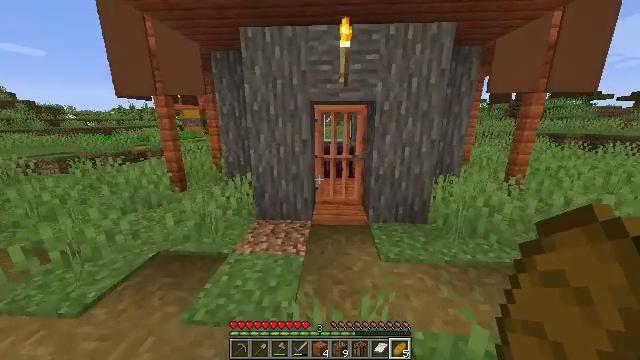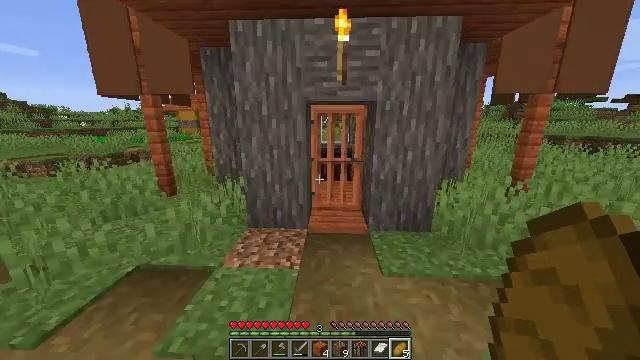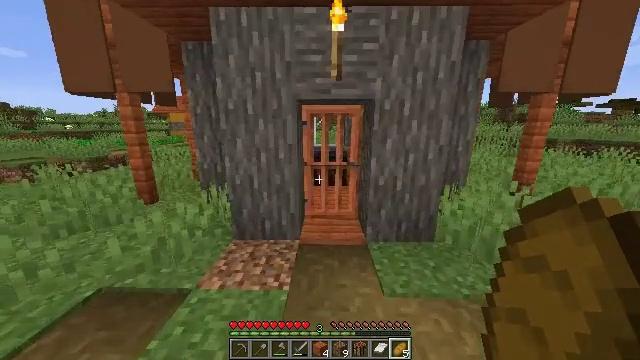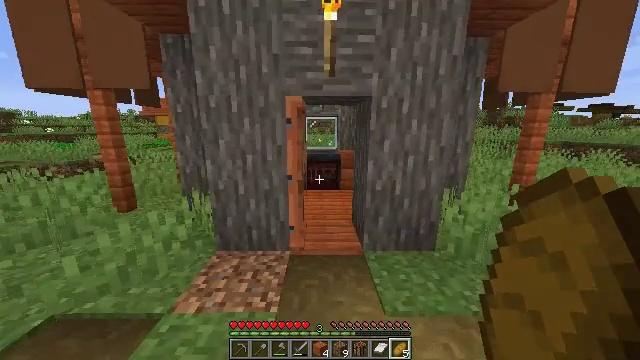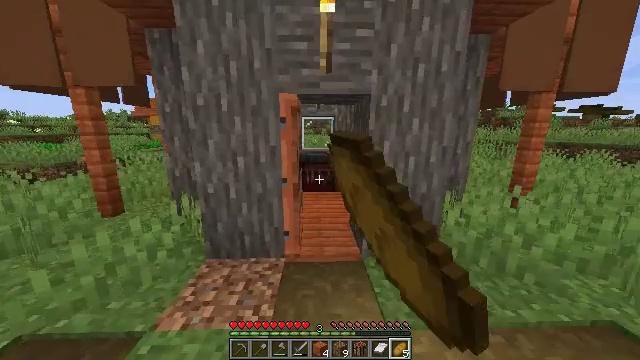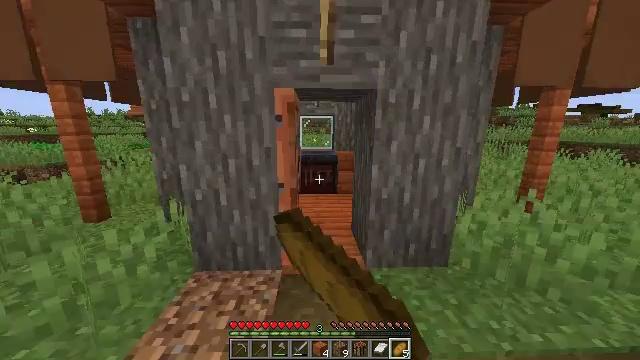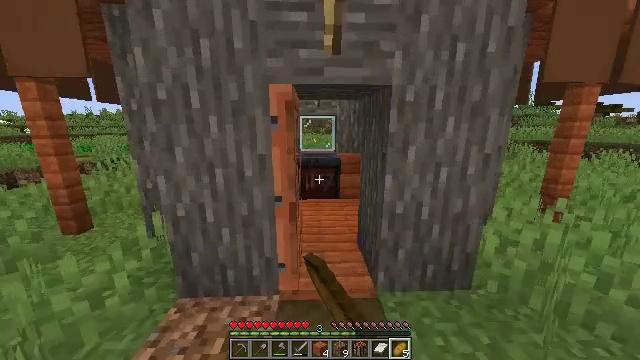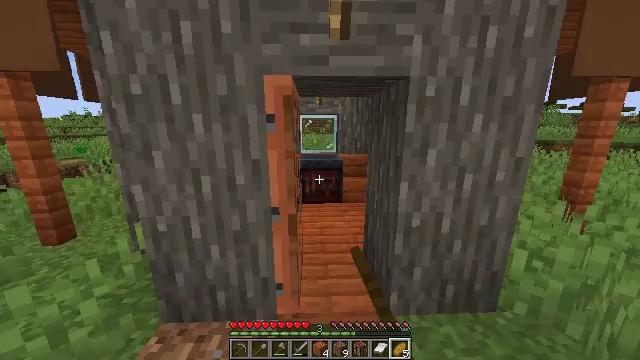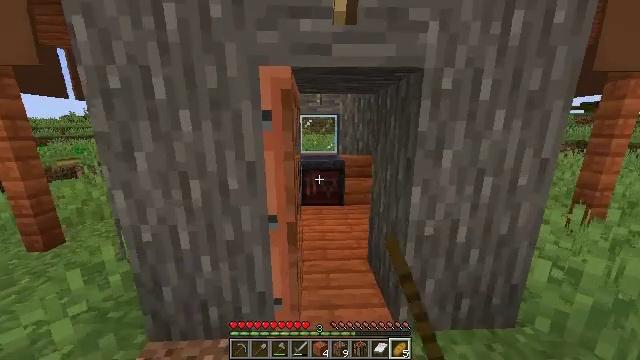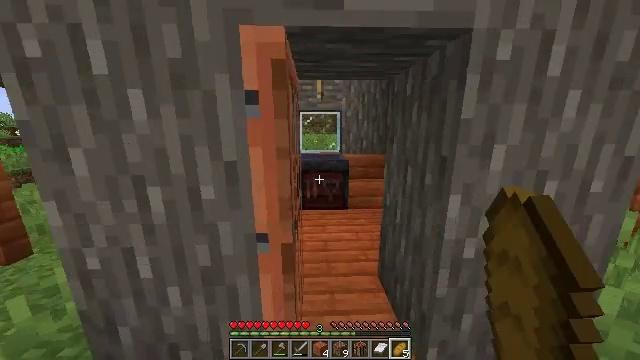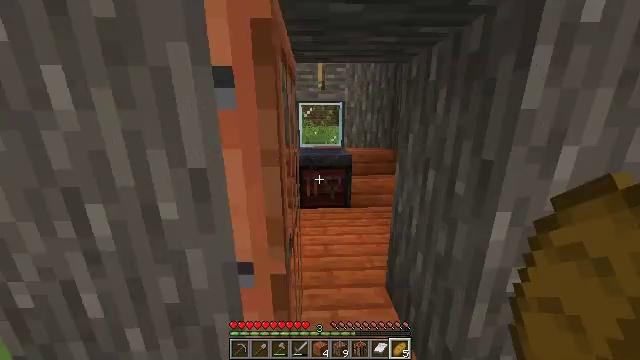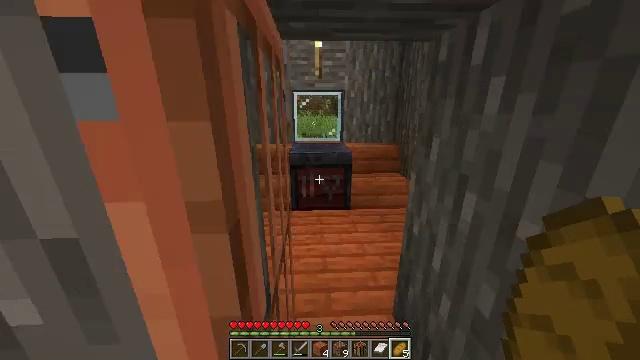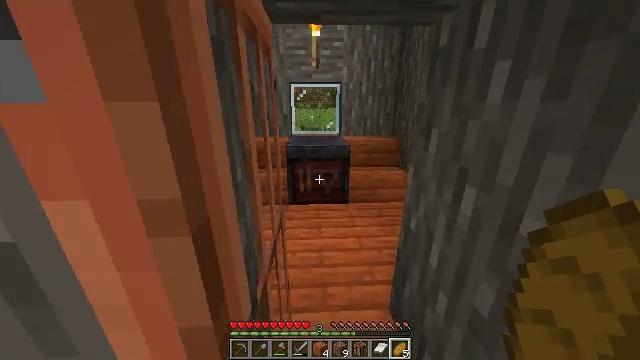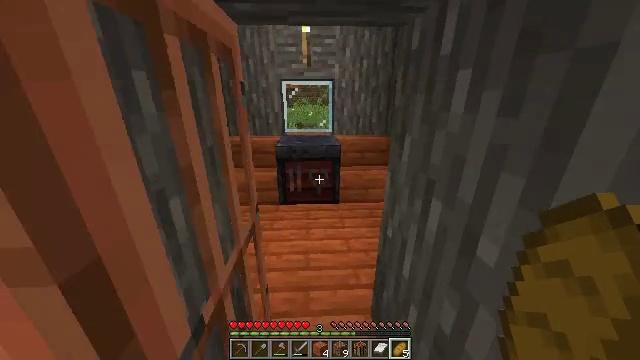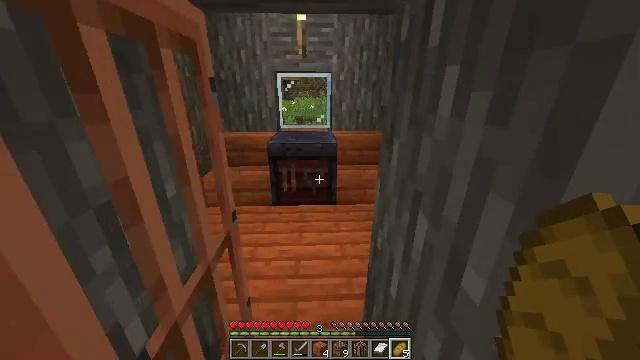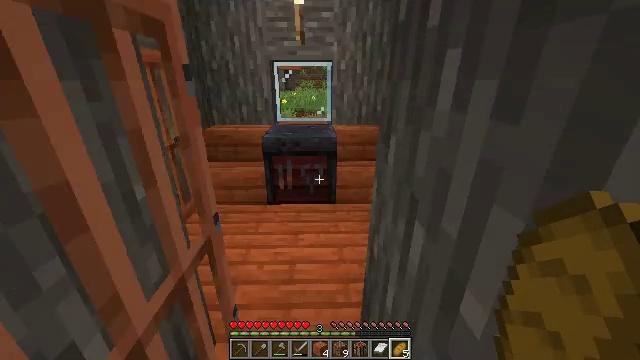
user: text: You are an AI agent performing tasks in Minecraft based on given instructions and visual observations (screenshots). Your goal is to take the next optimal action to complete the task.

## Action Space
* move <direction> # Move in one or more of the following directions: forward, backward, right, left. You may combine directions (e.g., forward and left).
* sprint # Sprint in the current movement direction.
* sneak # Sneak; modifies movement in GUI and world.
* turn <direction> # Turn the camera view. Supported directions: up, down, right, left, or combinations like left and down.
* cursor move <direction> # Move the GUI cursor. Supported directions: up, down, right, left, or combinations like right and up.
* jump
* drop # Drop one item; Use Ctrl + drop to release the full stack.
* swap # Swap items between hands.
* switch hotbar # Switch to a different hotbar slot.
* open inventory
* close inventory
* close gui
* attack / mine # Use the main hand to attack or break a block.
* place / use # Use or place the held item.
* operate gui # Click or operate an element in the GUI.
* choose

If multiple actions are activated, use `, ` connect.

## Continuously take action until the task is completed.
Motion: motion action
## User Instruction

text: Reclaim the cartography table for later use.
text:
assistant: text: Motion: move forward
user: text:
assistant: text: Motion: move forward, turn right
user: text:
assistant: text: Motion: move forward, turn right, use / place
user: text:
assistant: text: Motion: move forward, turn right, use / place
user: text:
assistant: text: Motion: move forward, use / place
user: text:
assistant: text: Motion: move forward, use / place
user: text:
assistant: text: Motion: move forward
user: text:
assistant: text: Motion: move forward
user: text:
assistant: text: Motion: move forward
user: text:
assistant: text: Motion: move forward, turn down
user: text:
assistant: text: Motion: move forward, turn down
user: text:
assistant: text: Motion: move forward and move right, turn down
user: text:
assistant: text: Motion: move forward and move right, turn down
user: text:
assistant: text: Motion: move forward and move right
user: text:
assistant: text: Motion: move forward, turn down
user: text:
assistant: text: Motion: move forward
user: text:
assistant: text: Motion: move forward
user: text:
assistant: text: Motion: no_op
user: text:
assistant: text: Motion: no_op
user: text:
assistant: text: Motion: no_op
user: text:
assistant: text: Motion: no_op
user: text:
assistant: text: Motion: move back
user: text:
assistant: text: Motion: move back, turn right
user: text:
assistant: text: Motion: move back, turn right
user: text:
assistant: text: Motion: move back, turn right and up
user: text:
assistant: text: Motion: move back and move right, turn right and up
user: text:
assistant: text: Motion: move back and move right, turn right and up
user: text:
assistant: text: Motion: move right, turn right and up
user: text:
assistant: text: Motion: move forward and move right, turn right
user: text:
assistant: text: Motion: move forward and move right